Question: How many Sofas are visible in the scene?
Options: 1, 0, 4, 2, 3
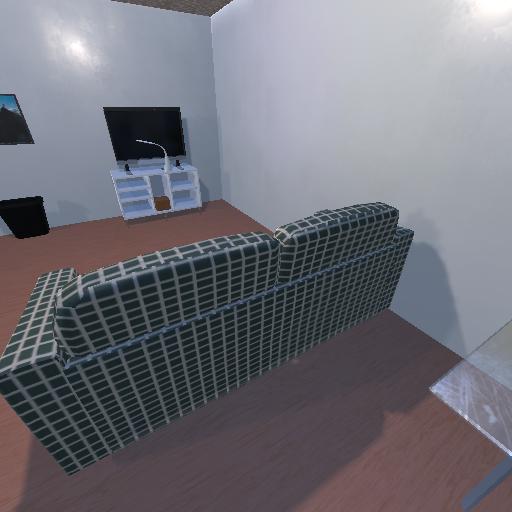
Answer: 1